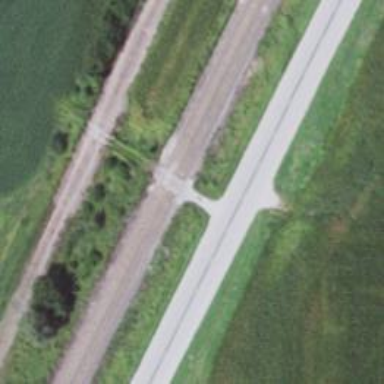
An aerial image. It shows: Railway track.